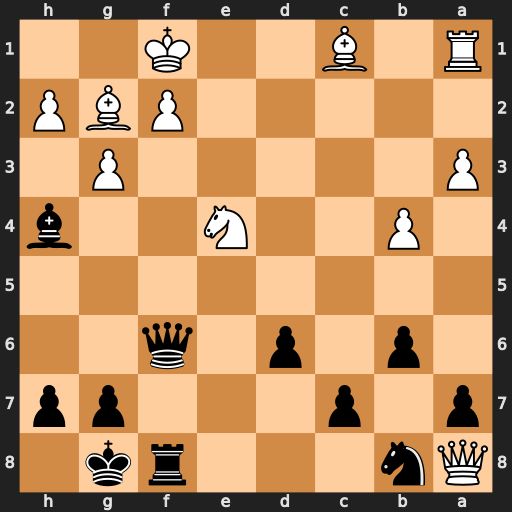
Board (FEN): Qn3rk1/p1p3pp/1p1p1q2/8/1P2N2b/P5P1/5PBP/R1B2K2
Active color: b
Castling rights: -
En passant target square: -
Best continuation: Qxa1